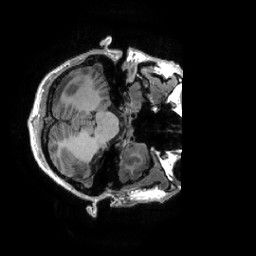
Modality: T1w
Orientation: axial
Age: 31
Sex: male
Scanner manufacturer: ge
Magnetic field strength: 3 T
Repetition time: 0.0073 s
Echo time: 0.003 s